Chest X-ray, PA view. Patient: 48 years old, sex F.
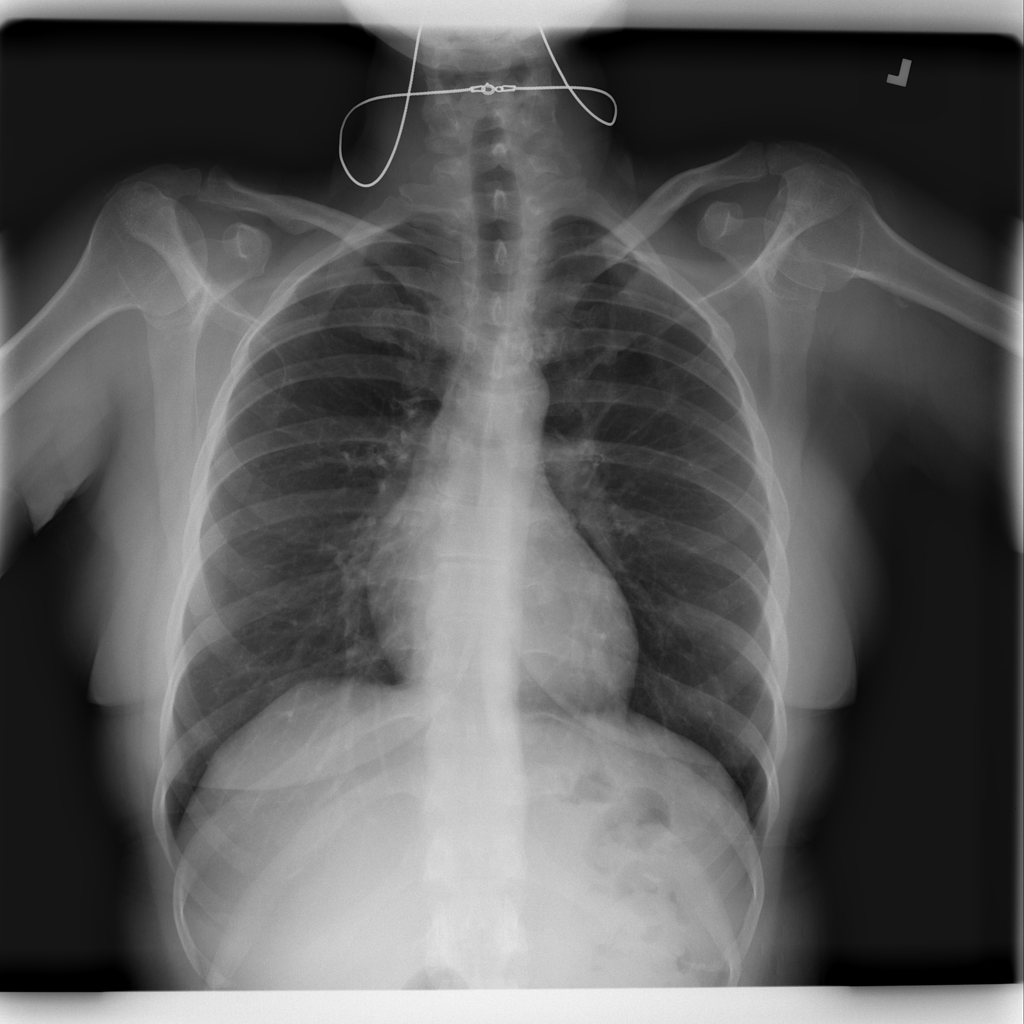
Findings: No Finding